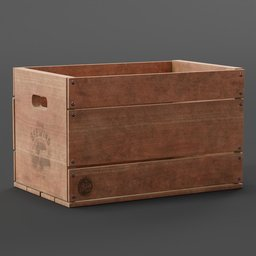
Label: tools